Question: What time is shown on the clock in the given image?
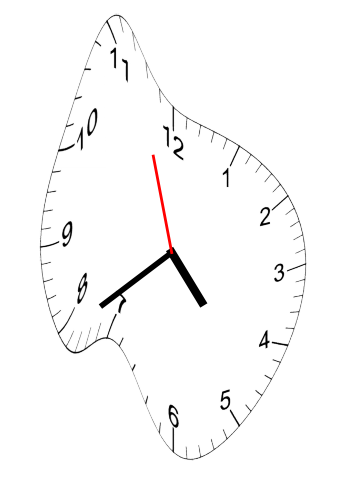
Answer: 04:38:57